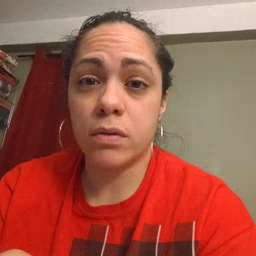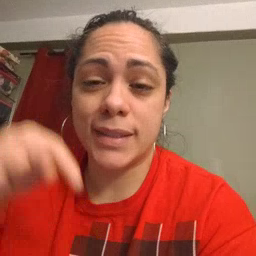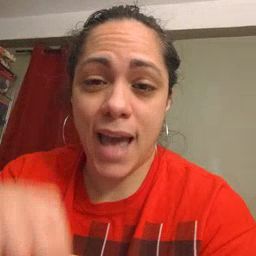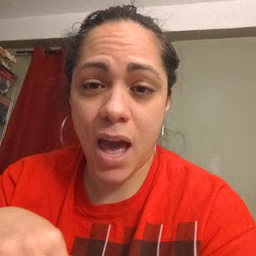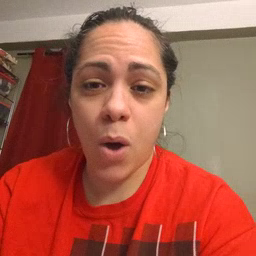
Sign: down